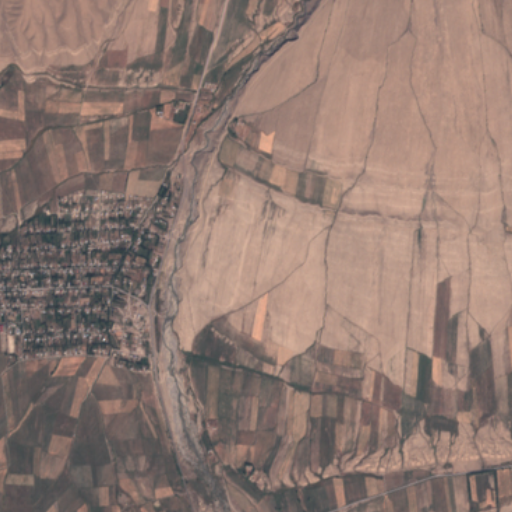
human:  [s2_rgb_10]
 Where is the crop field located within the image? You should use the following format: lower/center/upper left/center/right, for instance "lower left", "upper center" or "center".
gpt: The crop field is located in the center left of the image.
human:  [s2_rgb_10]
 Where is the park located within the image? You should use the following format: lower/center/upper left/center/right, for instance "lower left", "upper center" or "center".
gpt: The park is located in the lower left of the image.
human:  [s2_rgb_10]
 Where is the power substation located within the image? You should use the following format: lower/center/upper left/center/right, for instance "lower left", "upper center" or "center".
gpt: The power substation is located in the center left of the image.
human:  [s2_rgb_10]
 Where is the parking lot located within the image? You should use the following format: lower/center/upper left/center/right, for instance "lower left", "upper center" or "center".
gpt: There is no parking lot in the image.